Aerial crown-view tile of a tropical tree (Barro Colorado Island, Panama), acquired 20241216:
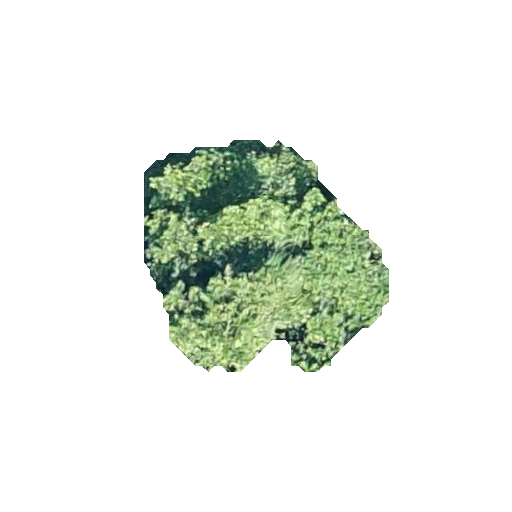
Species: Virola surinamensis
GBIF accepted scientific name: Virola surinamensis
Crown area: 61.208 m²